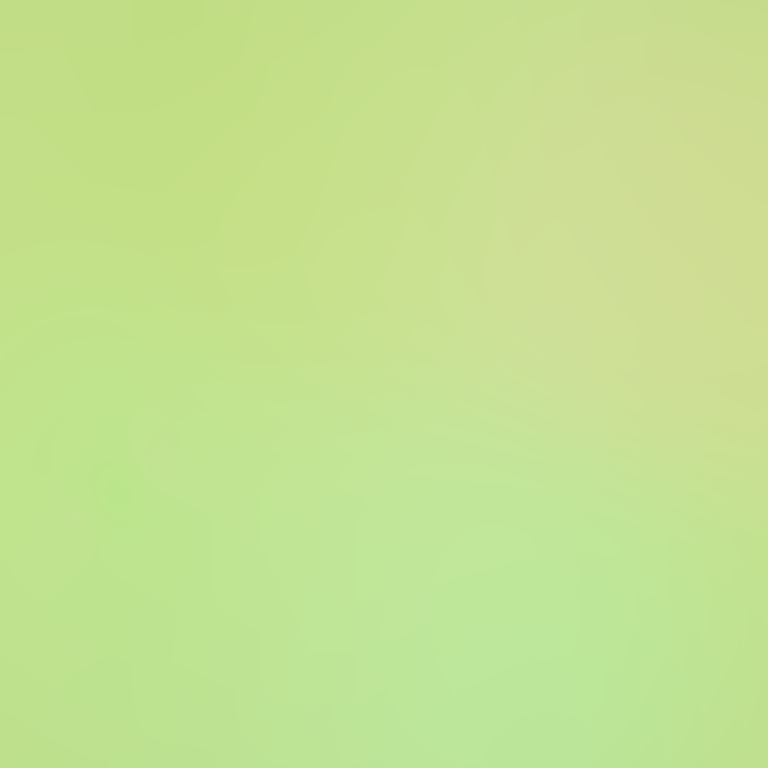
Abstract light effect, smooth gradient from soft green to pale yellow, calm atmosphere, diffuse light, no room, no furniture, no objects.